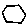
Label: hexagon